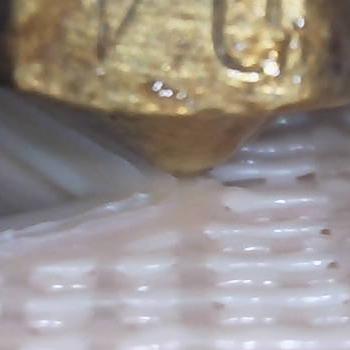
Flow rate: 62%